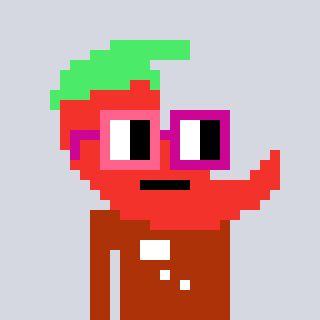
a pixel art character with square pink and red glasses, a chilli-shaped head and a hotbrown-colored body on a cool background